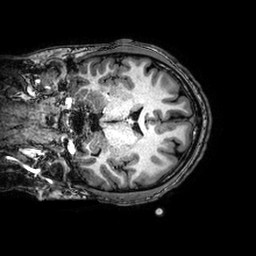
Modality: T1w
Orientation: coronal
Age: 26
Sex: male